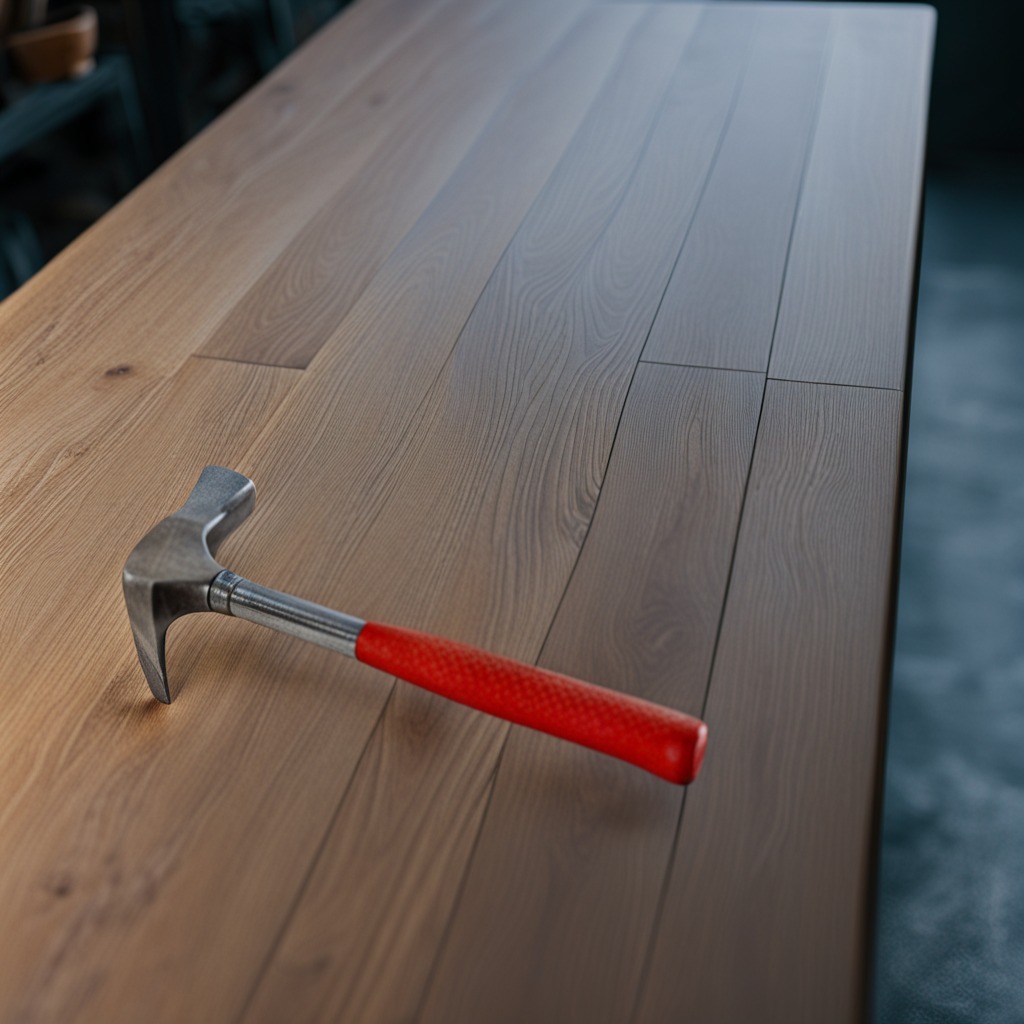
A hammer lying on the old table.